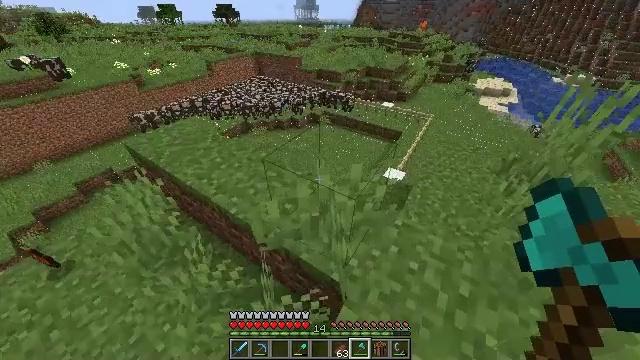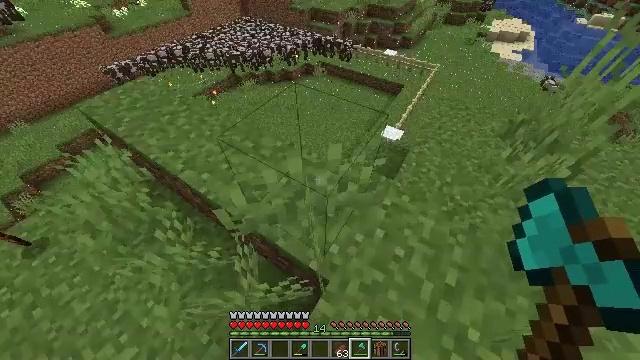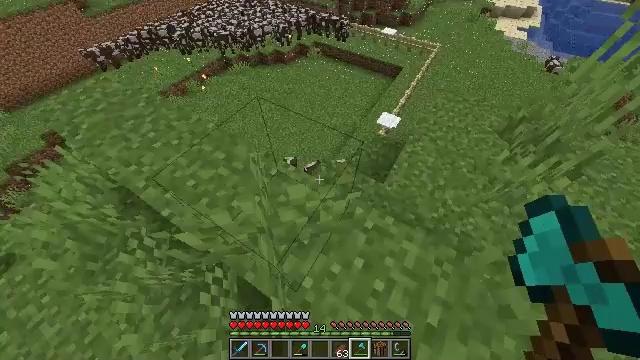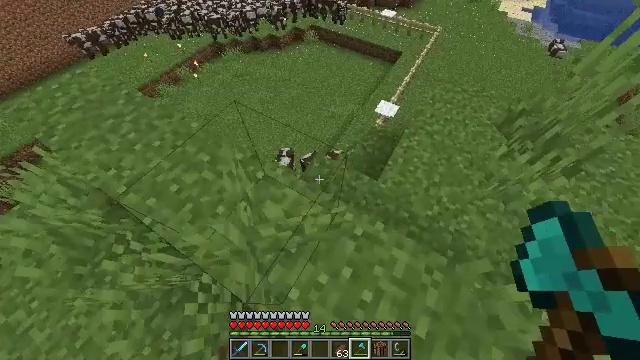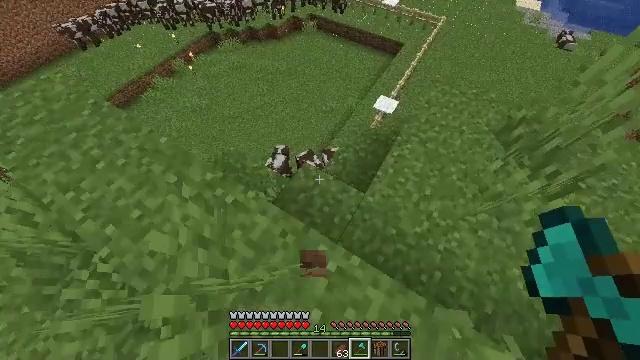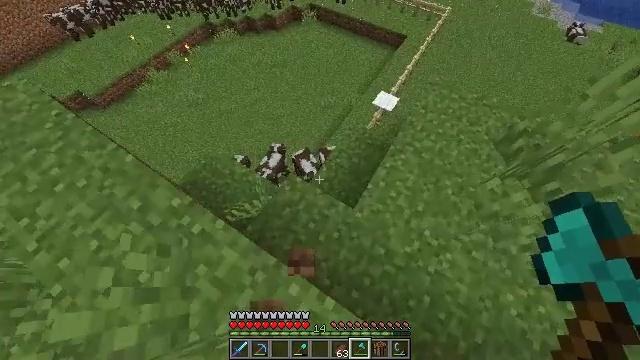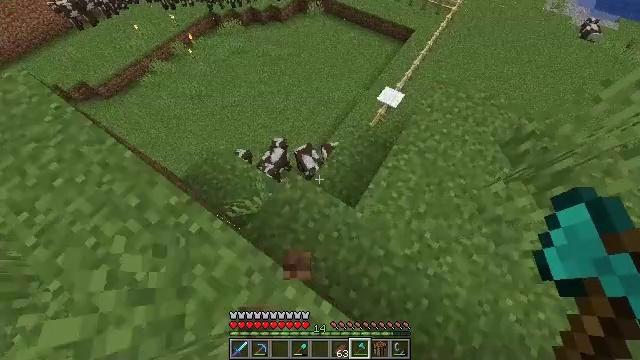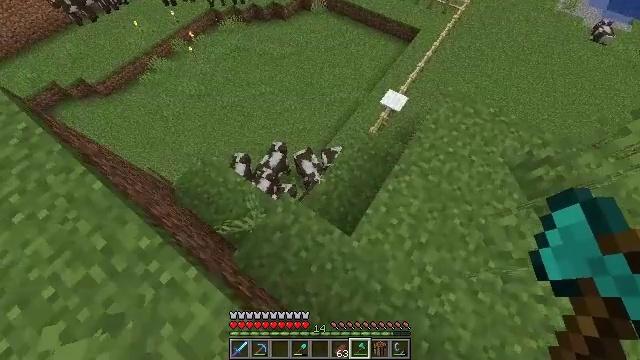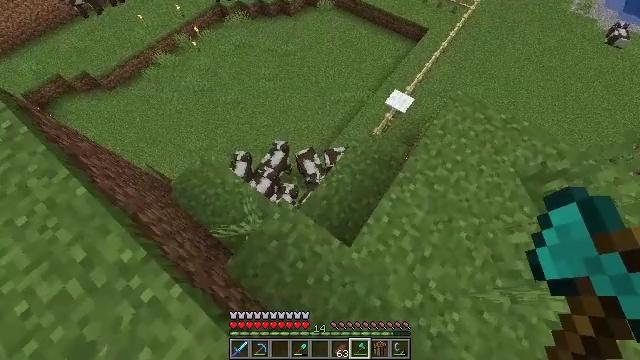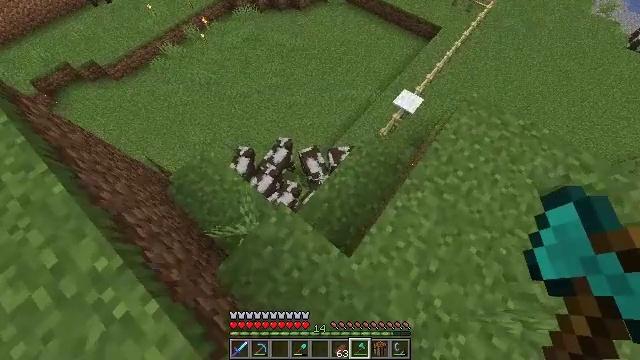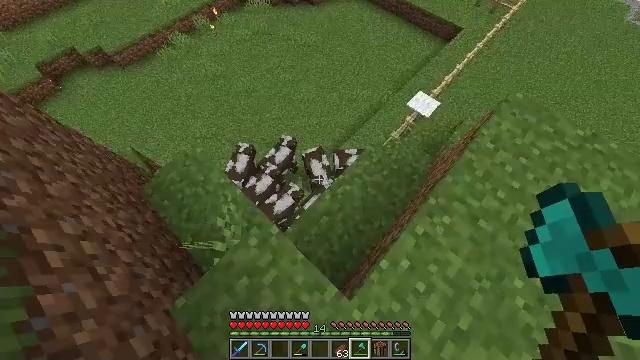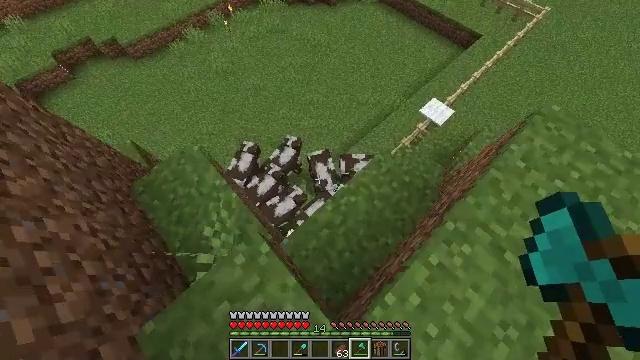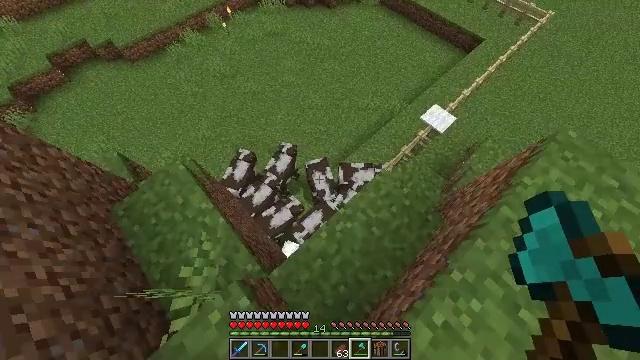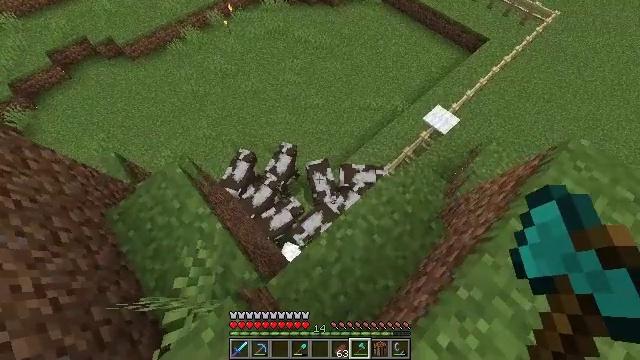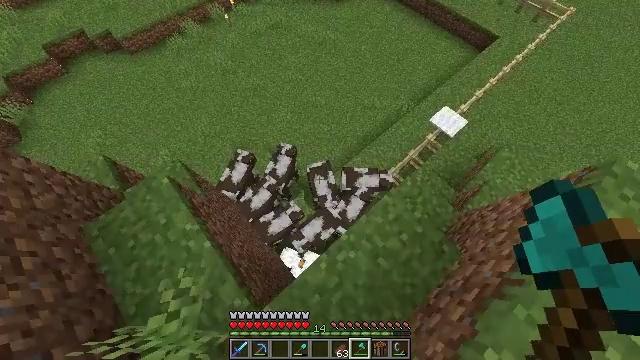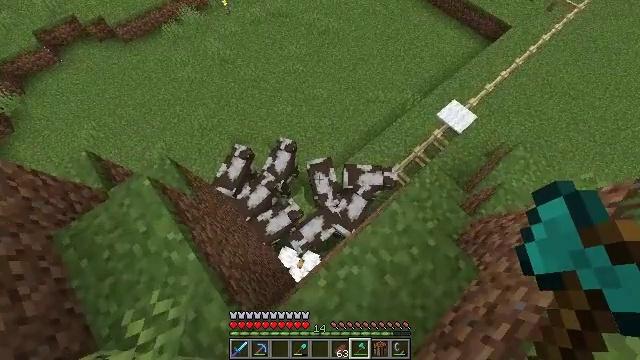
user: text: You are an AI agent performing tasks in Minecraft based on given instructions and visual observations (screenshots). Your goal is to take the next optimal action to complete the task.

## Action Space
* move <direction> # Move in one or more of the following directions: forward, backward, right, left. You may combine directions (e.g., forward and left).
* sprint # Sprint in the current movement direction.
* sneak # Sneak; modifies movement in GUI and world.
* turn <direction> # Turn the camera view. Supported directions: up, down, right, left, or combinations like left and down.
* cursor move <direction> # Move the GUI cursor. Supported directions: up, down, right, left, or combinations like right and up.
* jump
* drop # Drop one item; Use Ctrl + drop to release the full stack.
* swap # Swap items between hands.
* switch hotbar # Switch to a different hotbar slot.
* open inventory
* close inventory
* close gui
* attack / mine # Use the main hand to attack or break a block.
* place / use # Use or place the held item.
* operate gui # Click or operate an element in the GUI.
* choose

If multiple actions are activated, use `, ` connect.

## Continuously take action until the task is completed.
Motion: motion action
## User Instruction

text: Hunt a chicken.
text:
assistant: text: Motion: move forward and move right, sprint, turn down
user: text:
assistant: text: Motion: move forward and move right, sprint, turn down
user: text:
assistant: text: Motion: move forward and move right, sprint, turn down
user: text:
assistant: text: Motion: move forward and move right, sprint, turn down
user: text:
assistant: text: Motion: move forward, sprint, turn down
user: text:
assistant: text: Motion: move forward, sprint, turn left and down
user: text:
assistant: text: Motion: move forward, sprint, turn left
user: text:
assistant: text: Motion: move forward, sprint, turn left
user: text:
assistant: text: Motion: move forward, sprint, turn left
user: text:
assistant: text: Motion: move forward, sprint, turn left
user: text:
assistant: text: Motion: move forward, sprint, turn left
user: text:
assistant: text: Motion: move forward, sprint
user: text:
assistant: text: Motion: move forward, sprint
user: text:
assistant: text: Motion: move forward, sprint, turn left
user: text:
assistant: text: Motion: move forward, sprint, turn down
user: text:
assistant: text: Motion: move forward, sprint, turn left and down
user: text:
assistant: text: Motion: move forward, sprint, turn left and down
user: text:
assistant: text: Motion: move forward, turn left and down
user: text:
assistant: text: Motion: turn left and down
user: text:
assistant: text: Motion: turn left and down
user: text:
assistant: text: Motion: turn left and down
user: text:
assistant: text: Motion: turn left and down
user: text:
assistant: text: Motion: move left, turn left and up
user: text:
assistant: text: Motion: move left, turn left and up
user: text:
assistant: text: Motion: move left, turn left
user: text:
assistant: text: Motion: move left, turn left and up
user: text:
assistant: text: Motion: move left, turn left and up
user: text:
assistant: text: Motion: move left, turn left and up
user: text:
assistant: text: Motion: move left, turn left and up
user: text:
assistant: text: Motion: move left, turn up